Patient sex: F
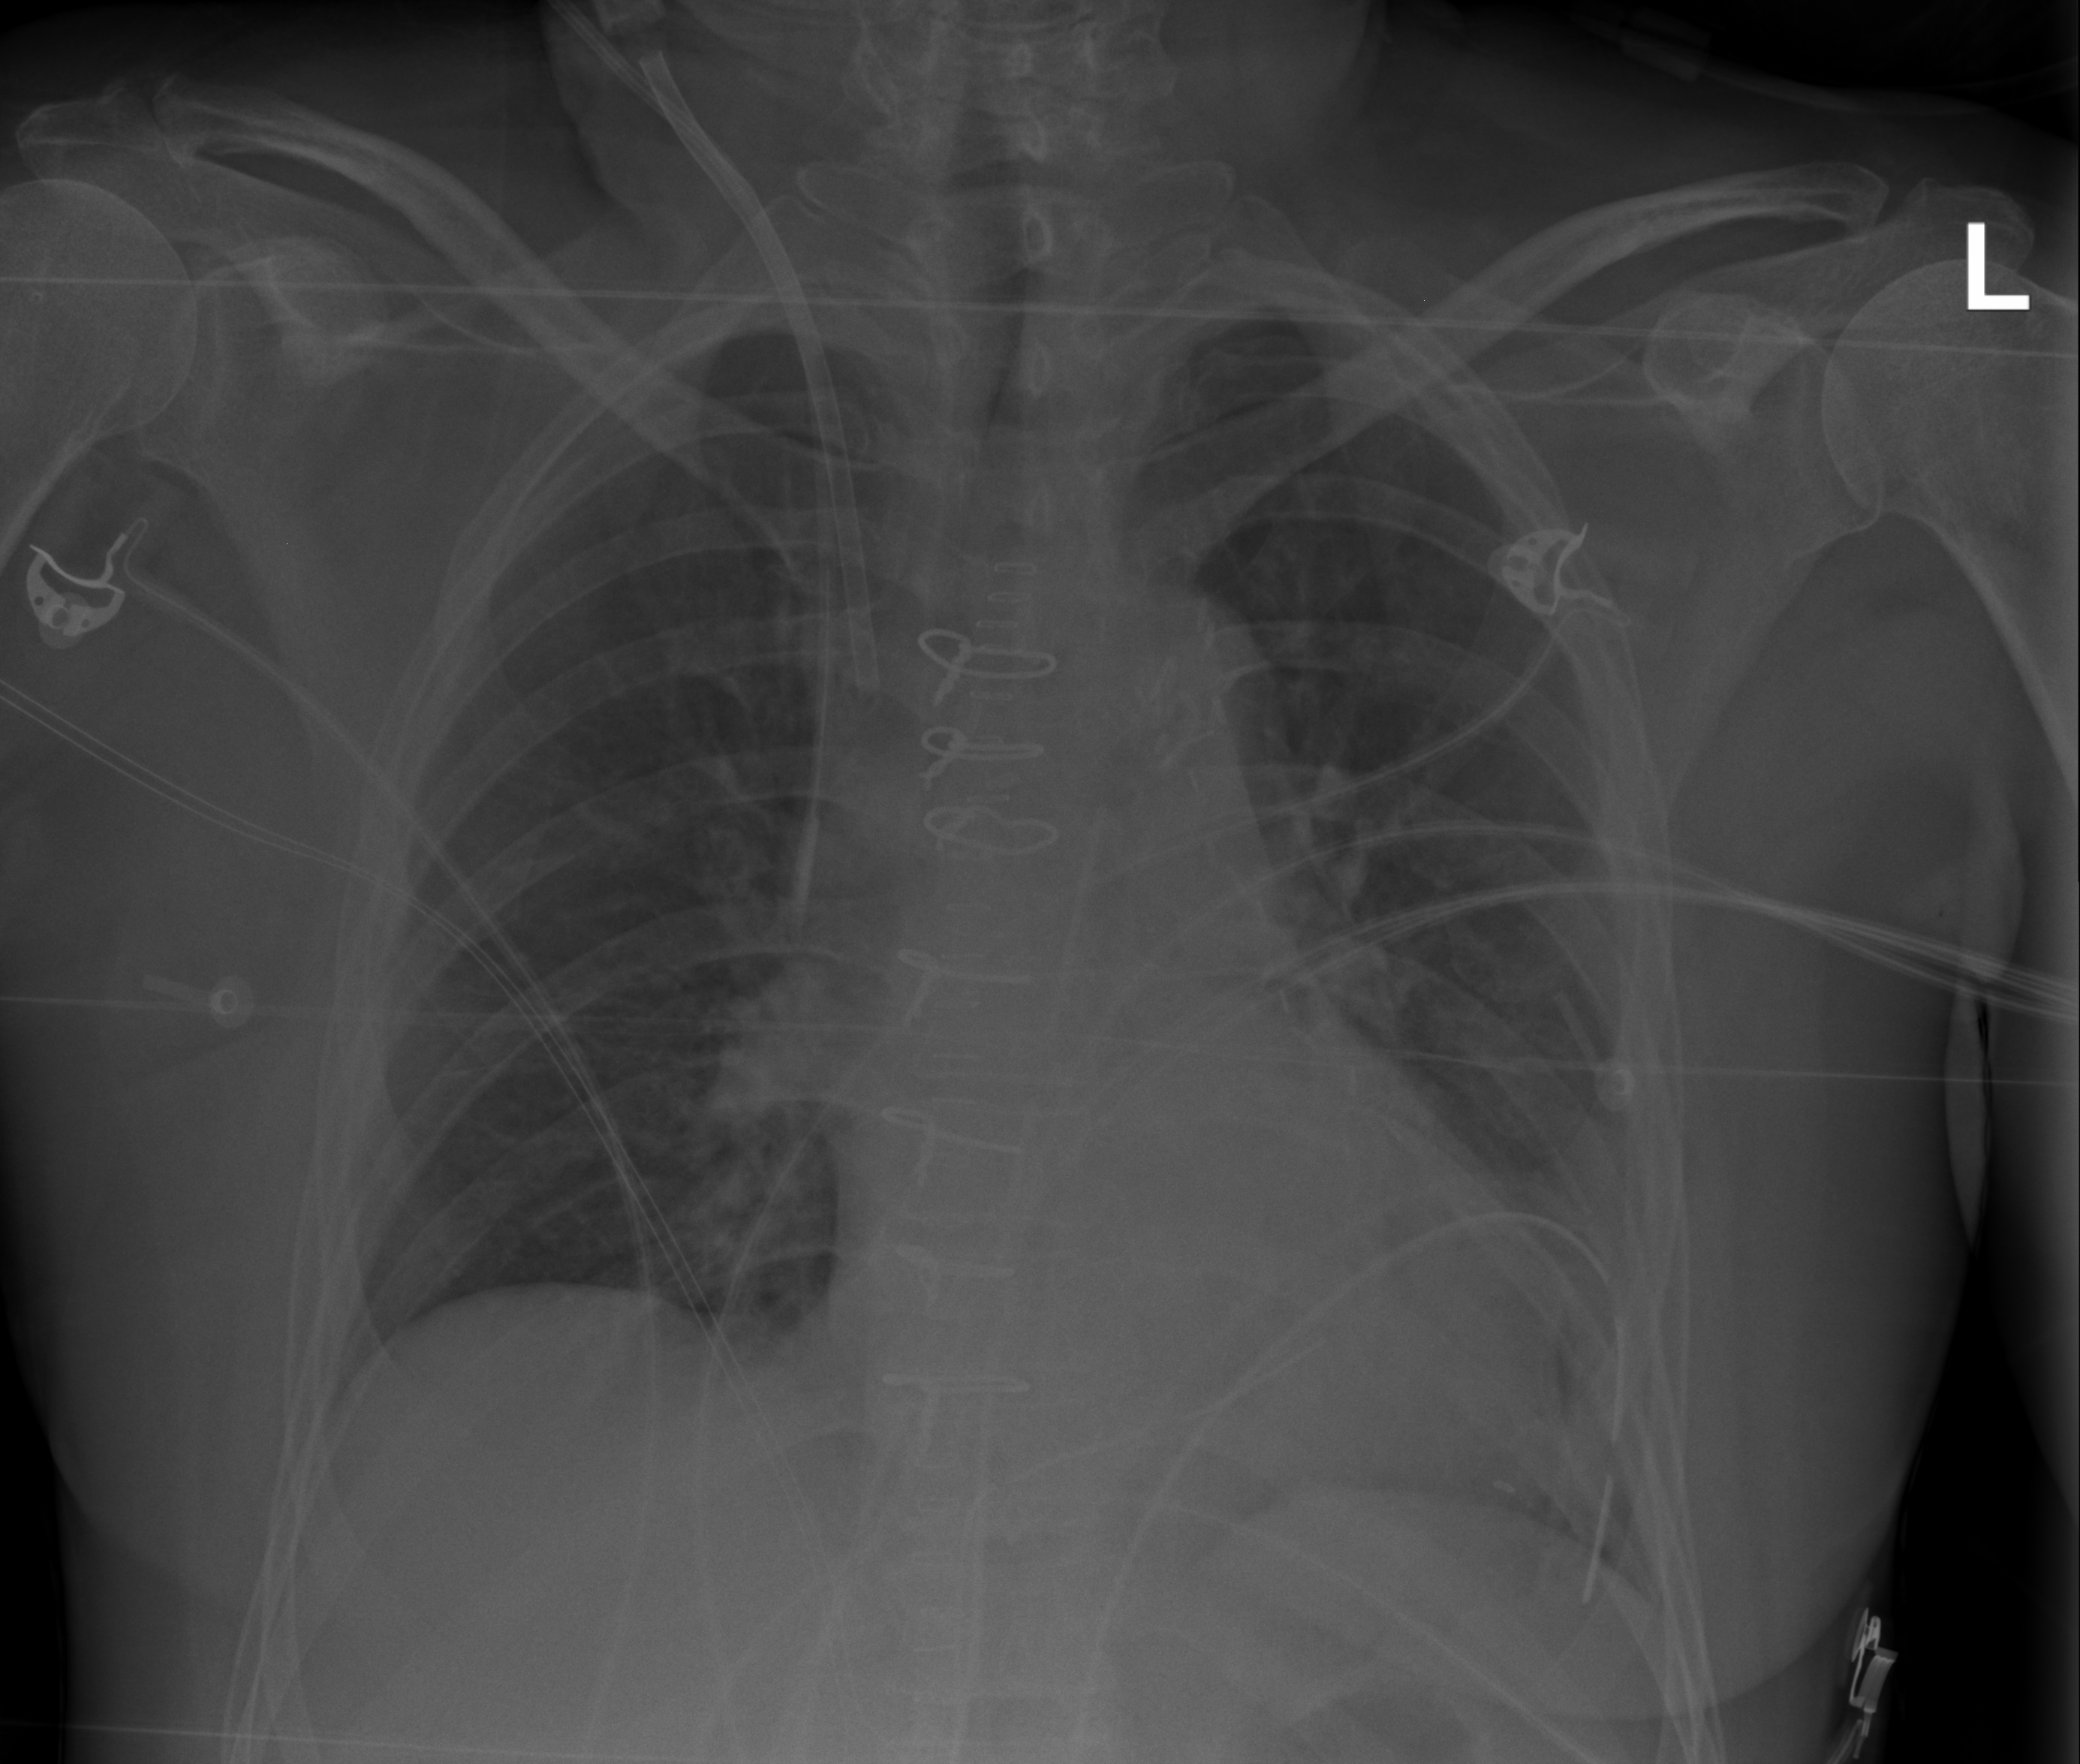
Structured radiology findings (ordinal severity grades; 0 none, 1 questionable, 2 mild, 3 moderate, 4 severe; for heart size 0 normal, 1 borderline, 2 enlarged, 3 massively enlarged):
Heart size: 2
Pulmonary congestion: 0
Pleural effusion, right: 0
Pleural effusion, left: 1
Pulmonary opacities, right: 0
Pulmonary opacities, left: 0
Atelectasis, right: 0
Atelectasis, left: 2